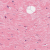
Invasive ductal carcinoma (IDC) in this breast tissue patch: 0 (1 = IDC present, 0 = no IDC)